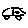
Label: car